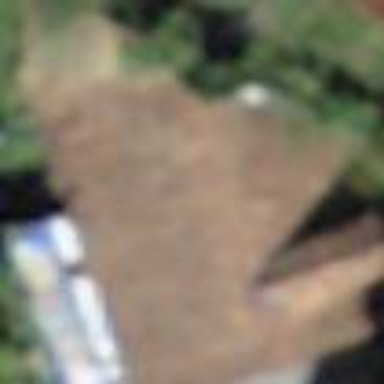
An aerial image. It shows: Shed.